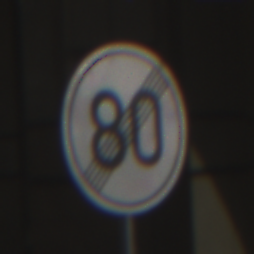
Verkehrszeichen: EndeGeschwindigkeit80
Umgebung: Outdoor, Urban
Tageszeit: MorningAfternoon
Wetter: PartlyCloudy
Licht: Natural
Jahreszeit: NotSpecified
Kontrast: HighContrast